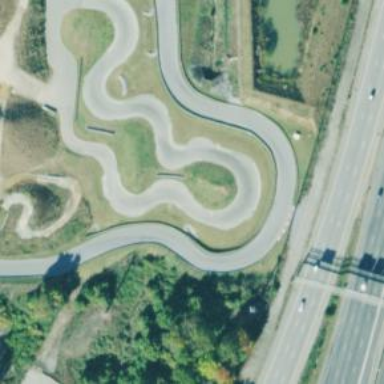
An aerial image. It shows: Raceway for motor sports.